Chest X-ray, PA view. Patient: 67 years old, sex M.
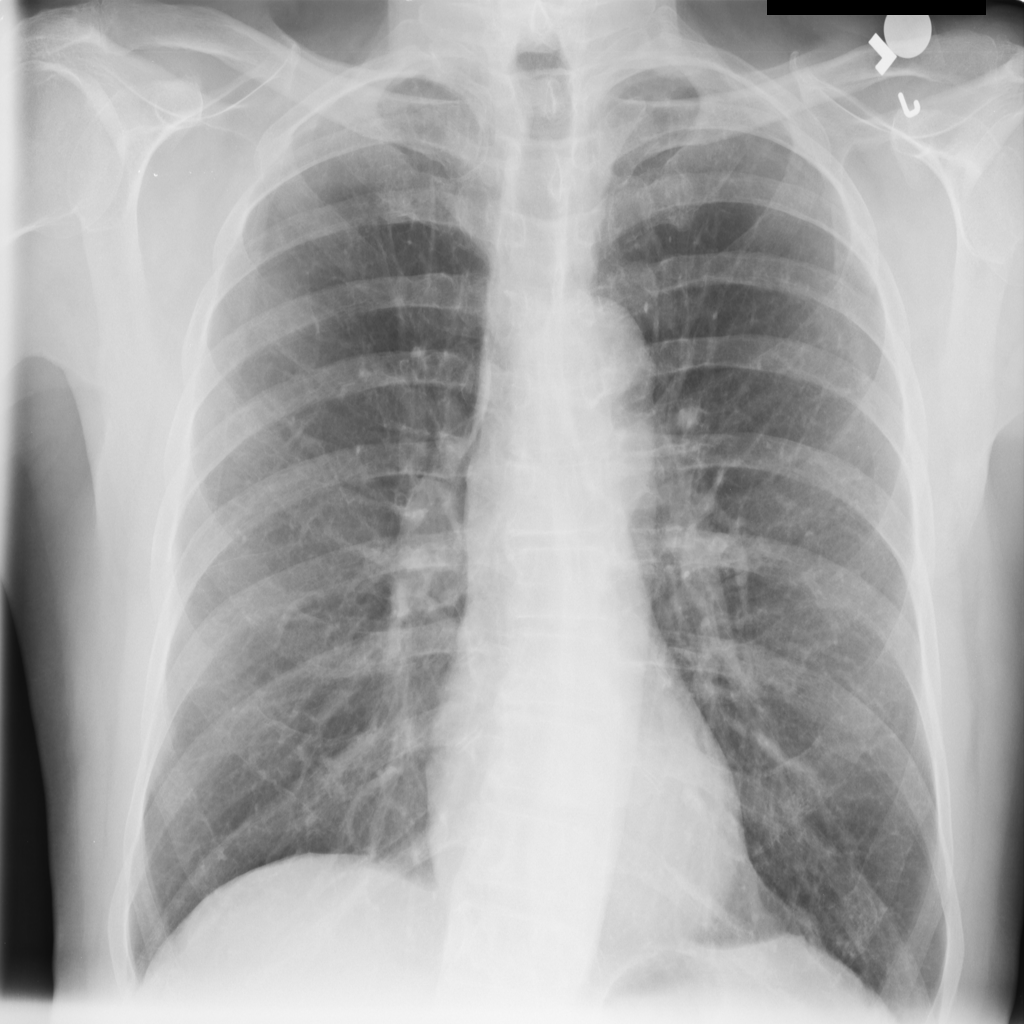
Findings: No Finding